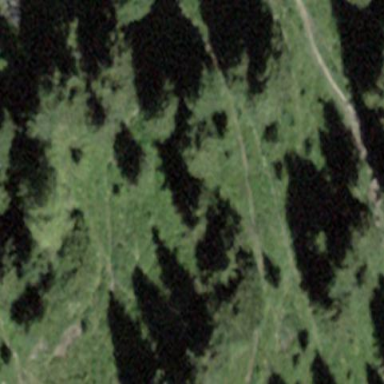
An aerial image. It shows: Forest area.